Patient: sex M, age 59
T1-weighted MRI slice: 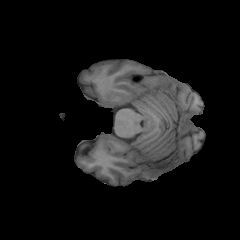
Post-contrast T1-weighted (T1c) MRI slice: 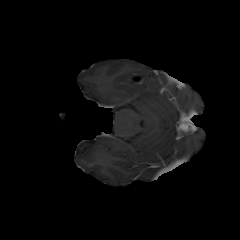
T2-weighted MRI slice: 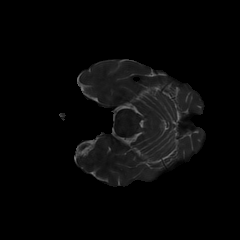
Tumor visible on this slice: no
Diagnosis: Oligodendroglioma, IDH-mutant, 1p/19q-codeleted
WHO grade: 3